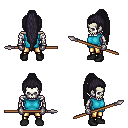
a pixel art fantasy rpg character, male body template, skeleton, teal sleeveless shirt, gold greaves, raven extra-long topknot hairstyle, metal gloves, black shoes, spear, four views (front, back, left, right), 2x2 character sprite sheet, small pixel art, hard edges, no anti-aliasing